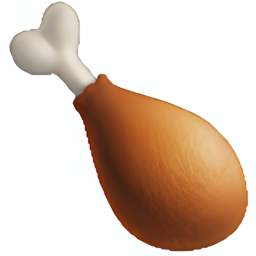
Name: poultry leg
Emoji: 🍗
Group: Food & Drink
Sub-group: food-prepared